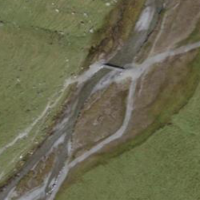
EUNIS habitat code: 23
Species observed at this site:
Parnassius phoebus
Aricia artaxerxes
Bistorta vivipara
Cupido minimus
Cyaniris semiargus
Pinguicula alpina